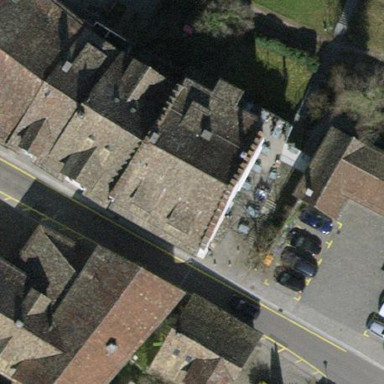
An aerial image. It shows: Gabled building with clothing shop inside. The roof is oriented across the building.